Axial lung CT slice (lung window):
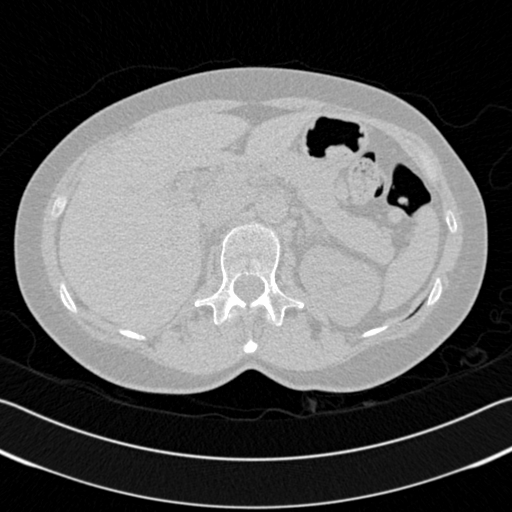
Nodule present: no